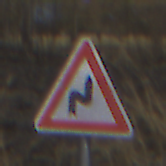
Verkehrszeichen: DoppelkurveRechts
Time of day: Midday
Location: Outdoor (Nature)
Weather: Clear
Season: NotSpecified
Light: Natural